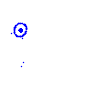
Particle: pion